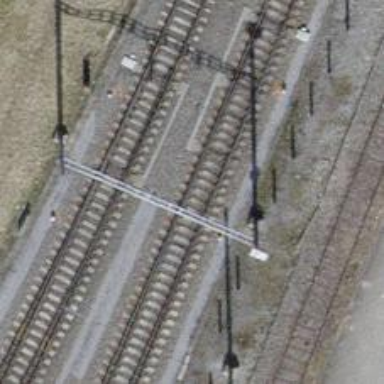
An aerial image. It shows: Railway switch.